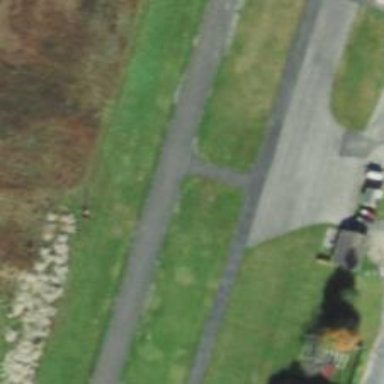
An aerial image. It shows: Runway surface made of asphalt at airport.